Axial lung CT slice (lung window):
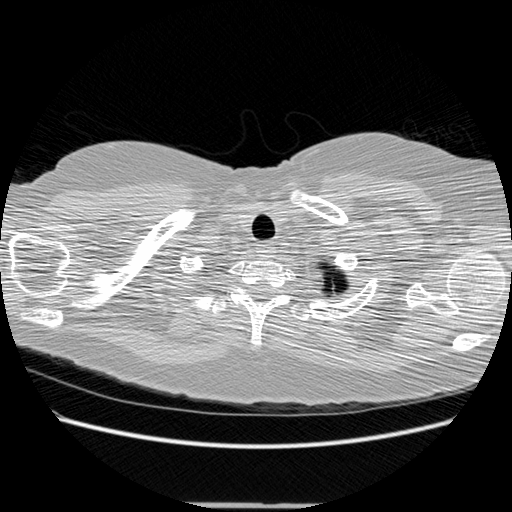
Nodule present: no